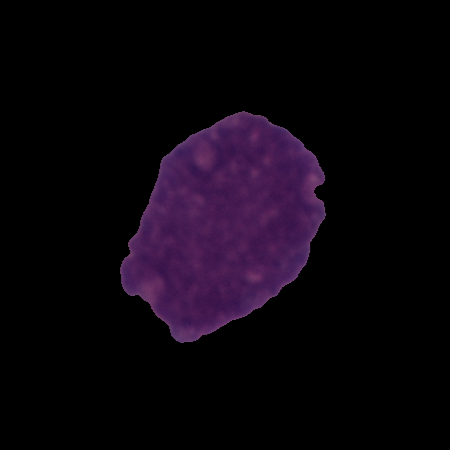
Label: cancer